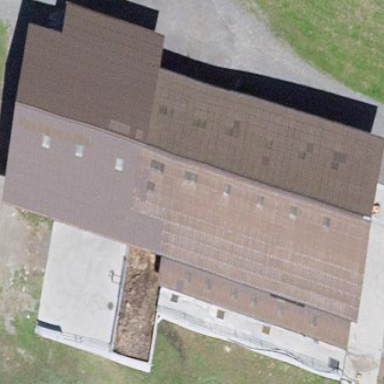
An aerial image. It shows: Barn.